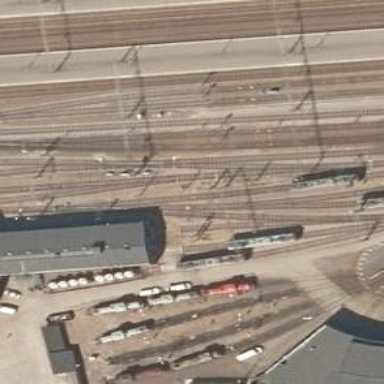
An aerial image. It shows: Railway signal.